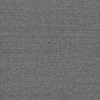
Atmospheric dust classification: dusty